Field crop: maize
Growth stage: 1
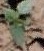
Species: datura